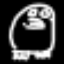
Label: frog